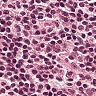
Metastatic tissue present: no